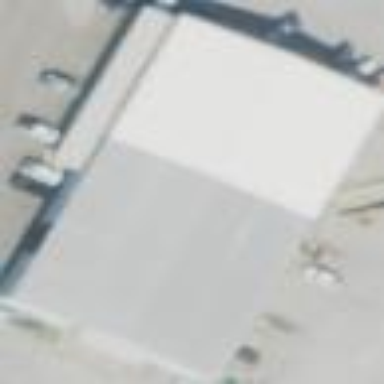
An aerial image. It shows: Country store located in retail building with asphalt surface.